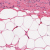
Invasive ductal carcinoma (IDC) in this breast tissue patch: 0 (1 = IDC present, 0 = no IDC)